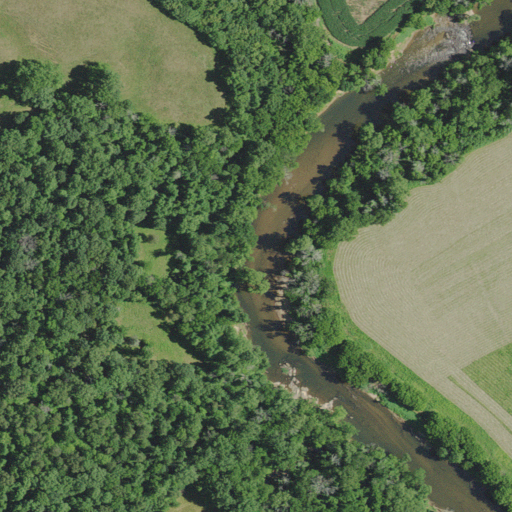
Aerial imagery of cape in Virginia named East Point containing deciduous forest, pasture, open water, mixed forest, grassland, cultivated crops, evergreen forest, herbaceous wetlands, and woody wetlands